Question: Hi I have move on to spring tool suite 3.7.0 with the highly anticipated feature of YAML editor as described here <URL> specially the content assist that it provides .
The issue I am having is that my properties class as below
'''
@ConfigurationProperties(prefix="datasource.ucp")
@Data
public Class DumbProperties{
private String url;
private String user;
...
}
'''
does work but when I open my application.yml I still have to provide these manually the content assist doesnt work .ALso STS givem me a warning that the property doesnt exists .Screen shot below

ALso the maven entry for the same to find @ConfigurationProperties are added as below
'''
<dependency>
<groupId>org.springframework.boot</groupId>
<artifactId>spring-boot-configuration-processor</artifactId>
<optional>true</optional>
'''
anything I am missing here!!
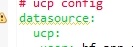
Answer: Two things have to be in place for the configuration properties in your own source-code to work.
1. The "spring-boot-configuration-processor" must be on the classpath
2. The project must be confgure properly so that Eclipse JDT Annotation Processing is enabled to run the spring-boot-configuration-processor as part of an eclipse workspace build.
It sounds like you have 1. so probably its number 2. that's missing.
Normally, 2. should be configured automatically by STS, but it does this as part of m2e project configuration. If you just added the configuration-processor by pasting the xml into your pom, then its likely the project-configurator has not yet been executed. So try forcing it by selecting "Update Project" from the "Maven" context menu (accessed by right click on your project).
If that doesn't help, we'll have to troubleshoot a bit more as I don't know what's missing from your project's setup.